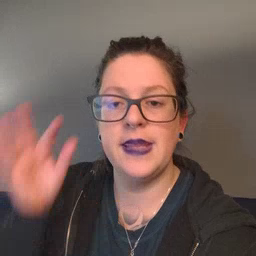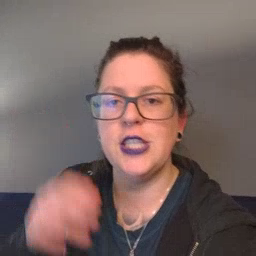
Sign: hair